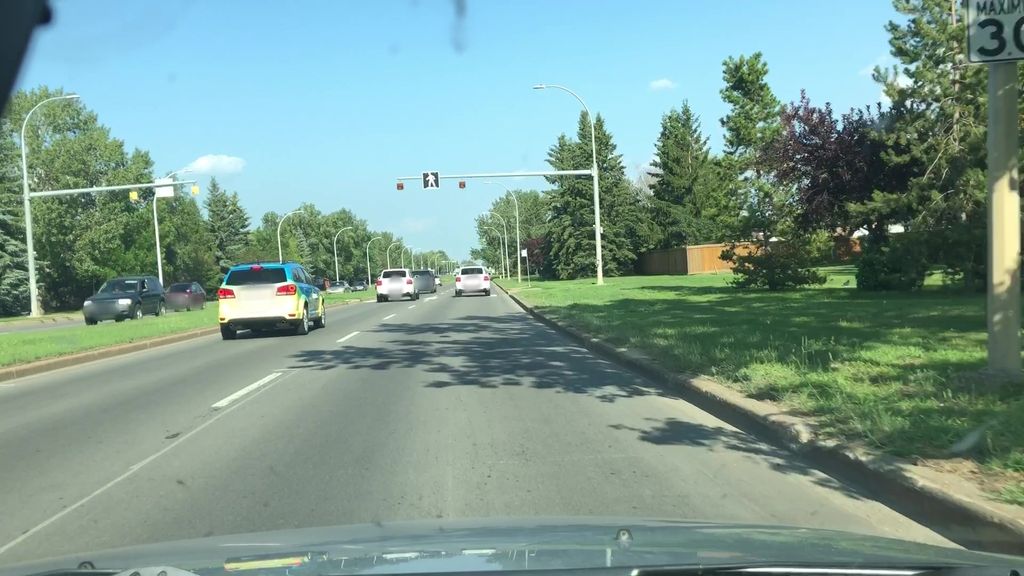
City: edmonton